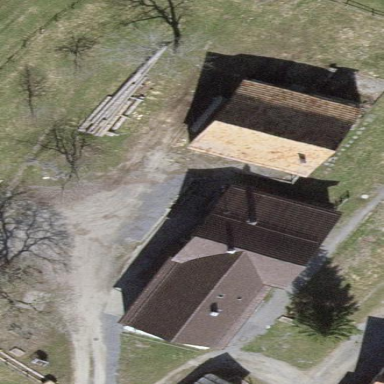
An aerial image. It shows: Detached building.